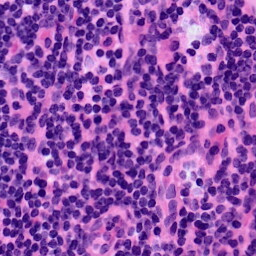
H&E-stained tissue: LymphNode